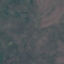
Label: HerbaceousVegetation